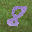
Label: 8